Question: Benefits last how long?
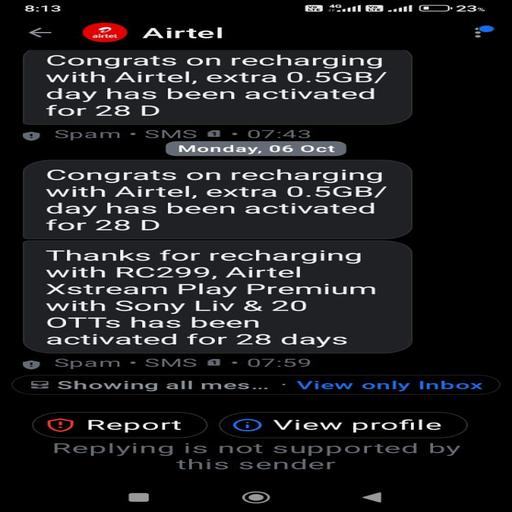
Answer: For 28 days